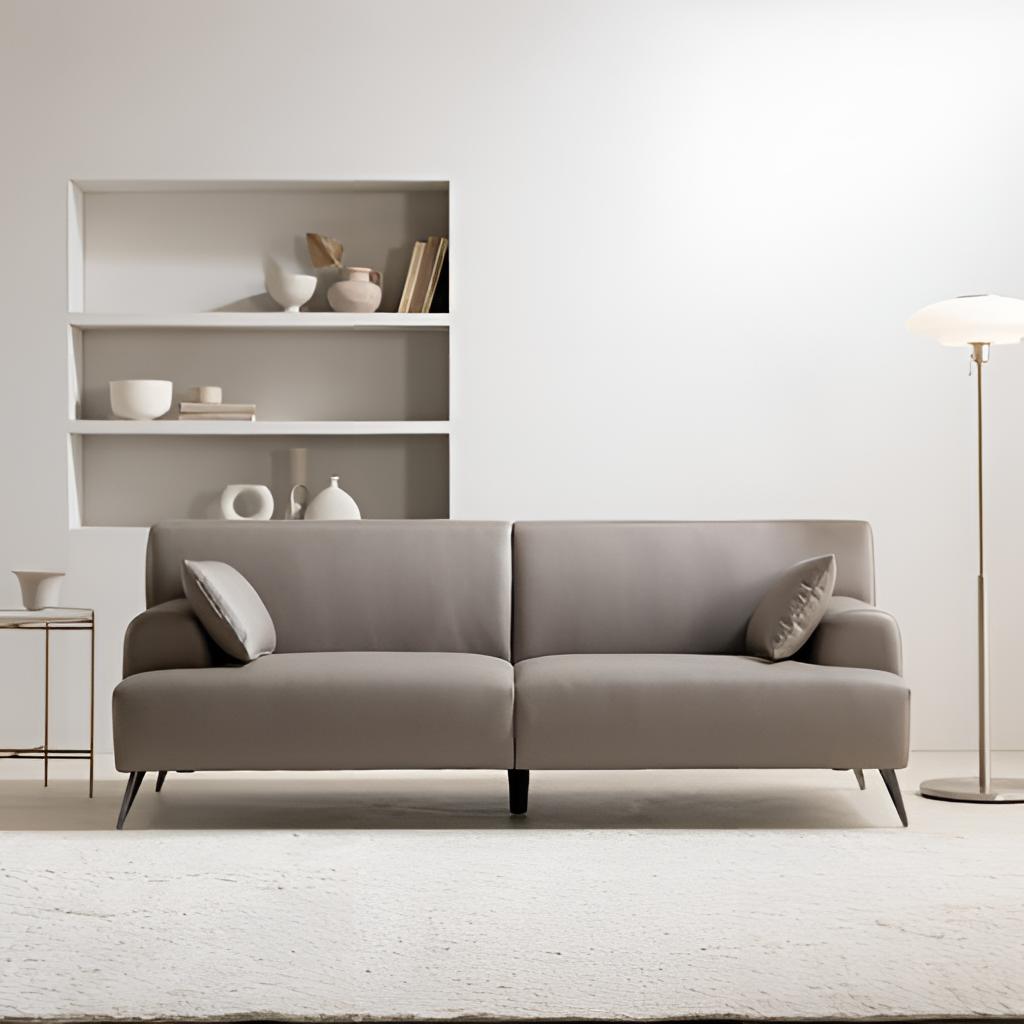
gray leather sofa, living room, contemporary, paint wallpaper, with solid pattern, fabric flooring, with plain pattern